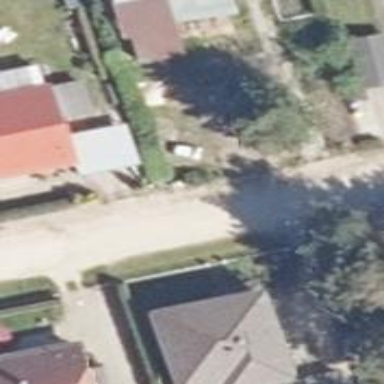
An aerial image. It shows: Residential road.